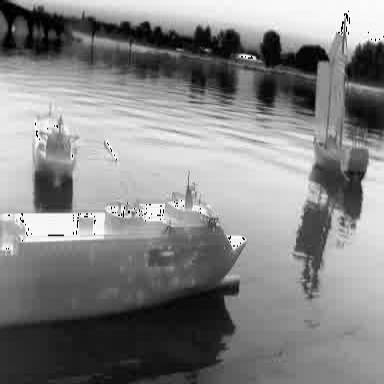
There are three objects shown in the infrared image, including a liner, a container_ship, and a sailboat.